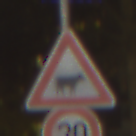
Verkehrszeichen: ViehtriebLinks
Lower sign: Geschwindigkeit20
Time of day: Night
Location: Outdoor (Urban)
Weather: Clear
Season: NotSpecified
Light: Artificial